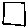
Label: square